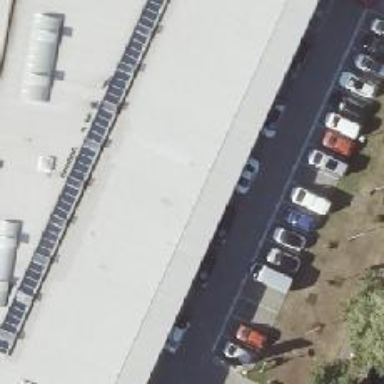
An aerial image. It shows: Shop that sells cars.